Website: home-depot
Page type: receipt
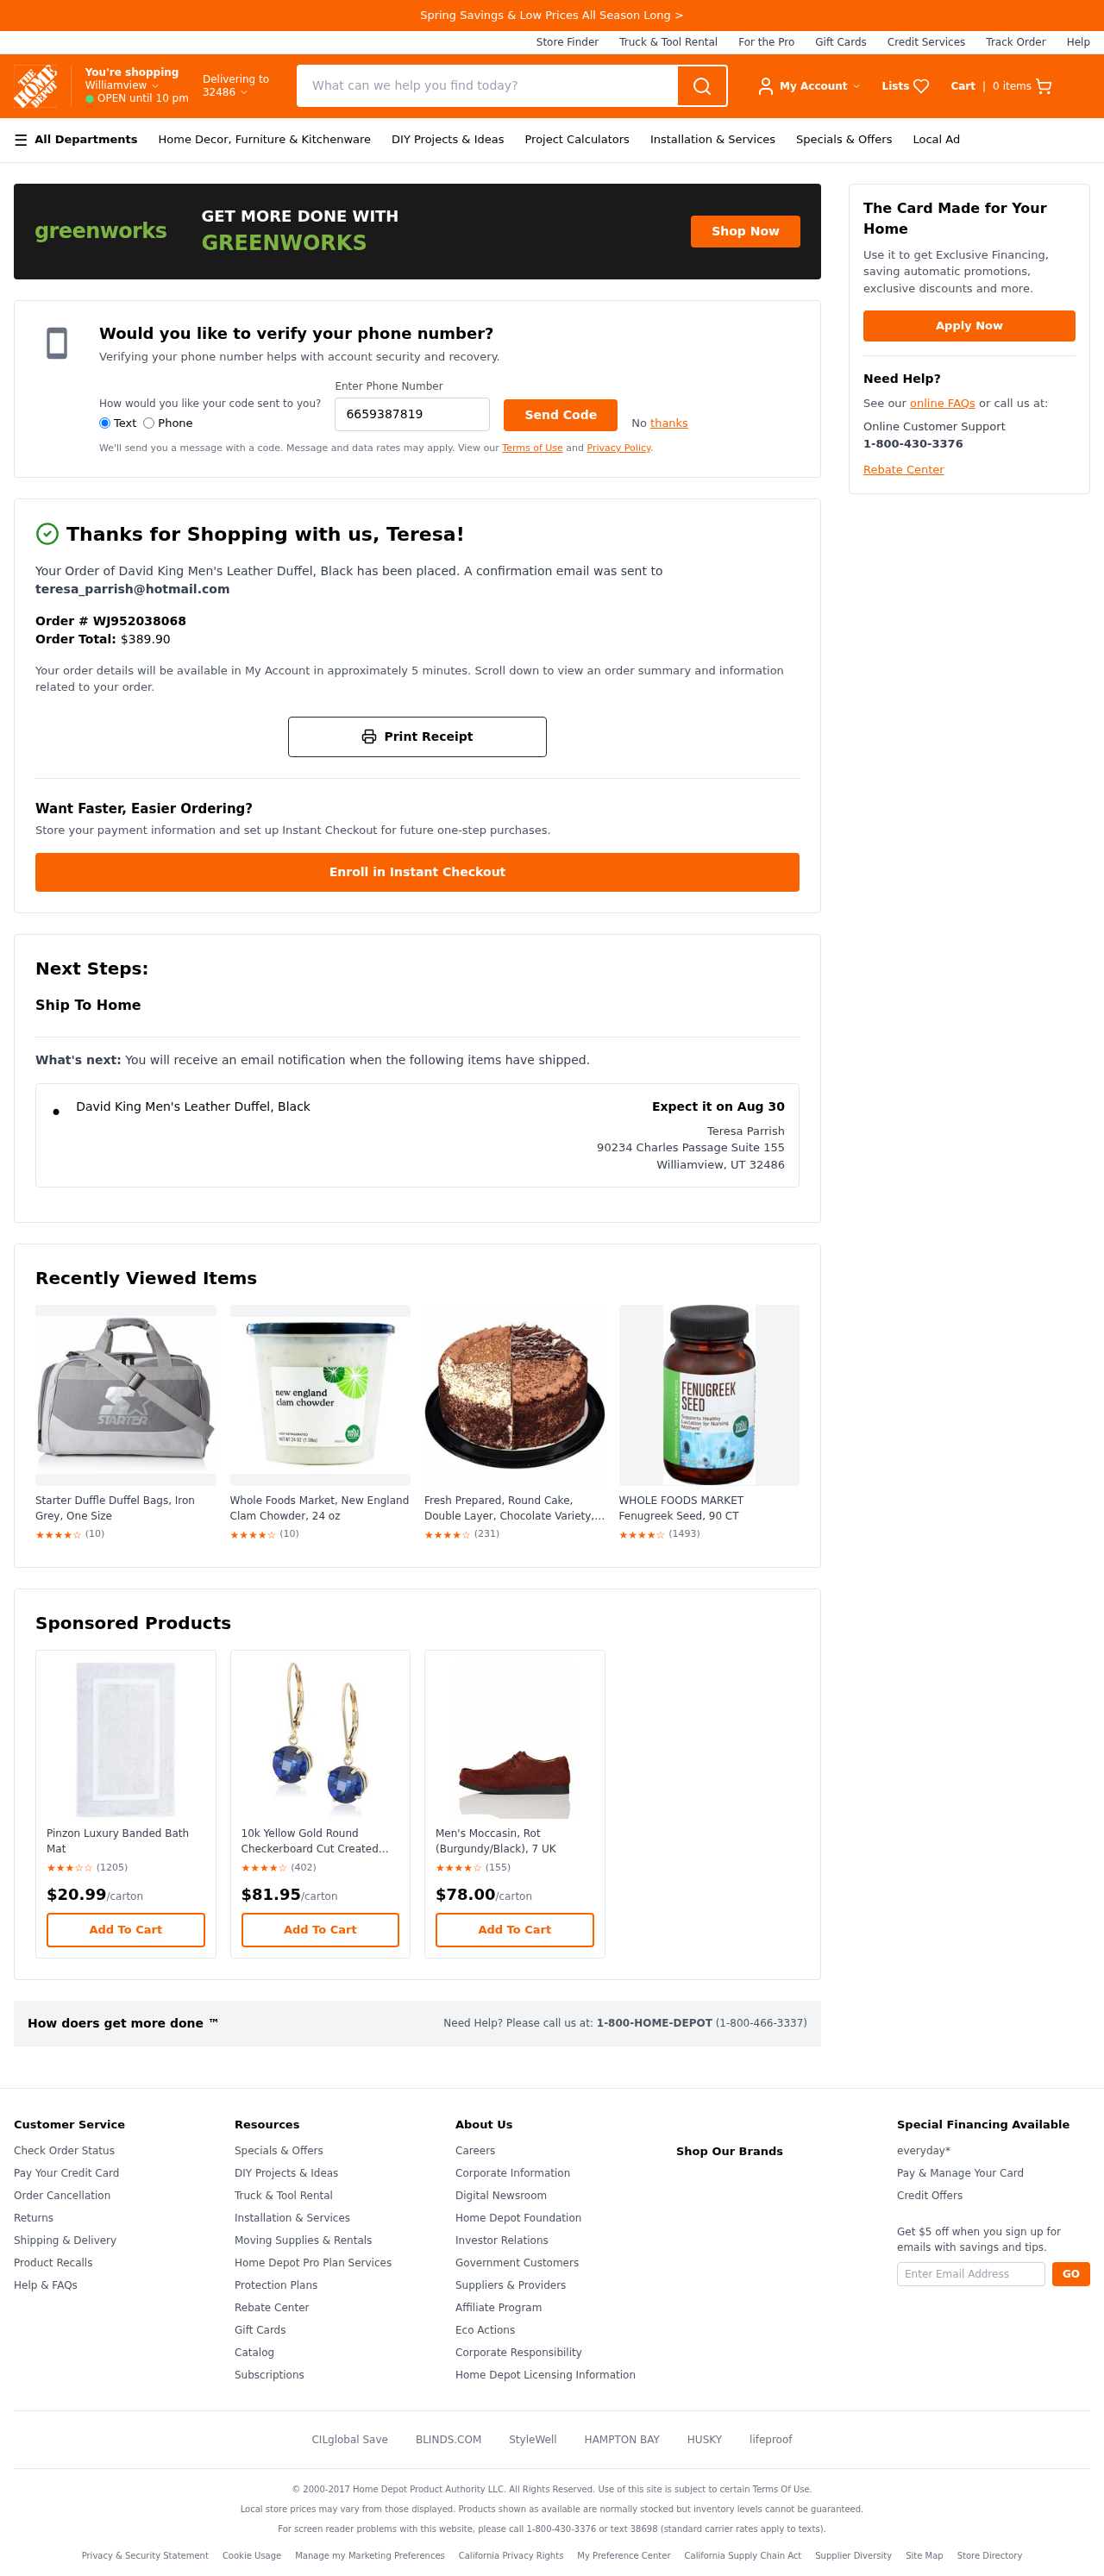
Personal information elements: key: PII_CITY
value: Williamview
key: PII_CITY_STATE_ZIP
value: Williamview, UT 32486
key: PII_EMAIL
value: teresa_parrish@hotmail.com
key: PII_FIRSTNAME
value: Teresa
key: PII_FULLNAME
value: Teresa Parrish
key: PII_PHONE
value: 6659387819
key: PII_POSTCODE
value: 32486
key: PII_STREET
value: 90234 Charles Passage Suite 155
Product elements: key: PRODUCT1_NAME
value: David King Men's Leather Duffel, Black
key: PRODUCT2_NAME
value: Starter Duffle Duffel Bags, Iron Grey, One Size
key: PRODUCT2_RATING
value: ★★★★☆
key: PRODUCT2_NUM_RATINGS
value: (10)
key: PRODUCT3_NAME
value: Whole Foods Market, New England Clam Chowder, 24 oz
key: PRODUCT3_RATING
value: ★★★★☆
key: PRODUCT3_NUM_RATINGS
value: (10)
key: PRODUCT4_NAME
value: Fresh Prepared, Round Cake, Double Layer, Chocolate Variety, 42 Oz
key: PRODUCT4_RATING
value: ★★★★☆
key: PRODUCT4_NUM_RATINGS
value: (231)
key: PRODUCT5_NAME
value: WHOLE FOODS MARKET Fenugreek Seed, 90 CT
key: PRODUCT5_RATING
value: ★★★★☆
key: PRODUCT5_NUM_RATINGS
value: (1493)
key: PRODUCT6_NAME
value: Pinzon Luxury Banded Bath Mat
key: PRODUCT6_RATING
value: ★★★☆☆
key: PRODUCT6_NUM_RATINGS
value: (1205)
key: PRODUCT6_PRICE
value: $20.99
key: PRODUCT7_NAME
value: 10k Yellow Gold Round Checkerboard Cut Created Blue Sapphire Leverback Earrings (8mm)
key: PRODUCT7_RATING
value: ★★★★☆
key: PRODUCT7_NUM_RATINGS
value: (402)
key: PRODUCT7_PRICE
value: $81.95
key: PRODUCT8_NAME
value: Men's Moccasin, Rot (Burgundy/Black), 7 UK
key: PRODUCT8_RATING
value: ★★★★☆
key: PRODUCT8_NUM_RATINGS
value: (155)
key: PRODUCT8_PRICE
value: $78.00
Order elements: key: ORDER_NUM_ITEMS
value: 0
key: ORDER_ID
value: WJ952038068
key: ORDER_TOTAL
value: $389.90
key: ORDER_DELIVERY_DATE
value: Expect it on Aug 30